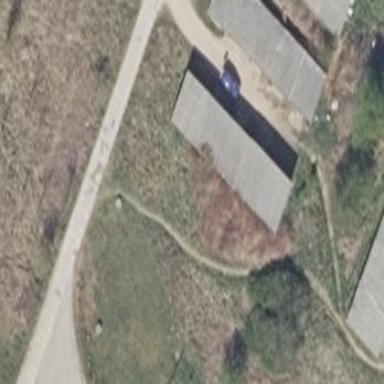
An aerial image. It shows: Group of garages.